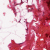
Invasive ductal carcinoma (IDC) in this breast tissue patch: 0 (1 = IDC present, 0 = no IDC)